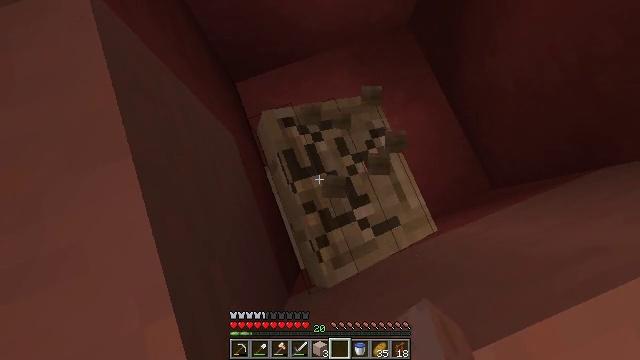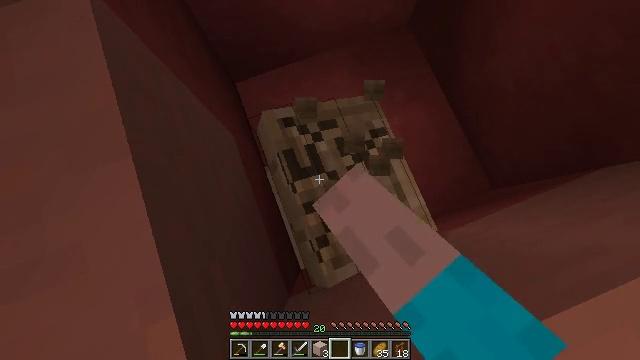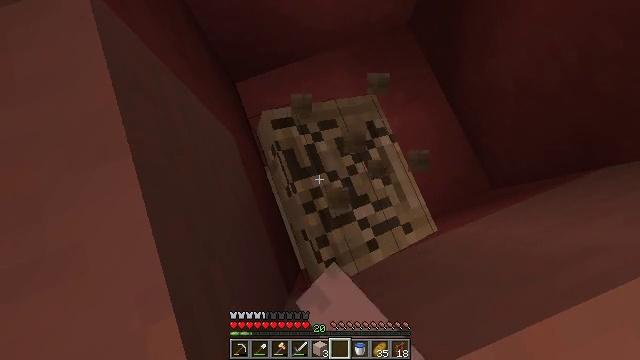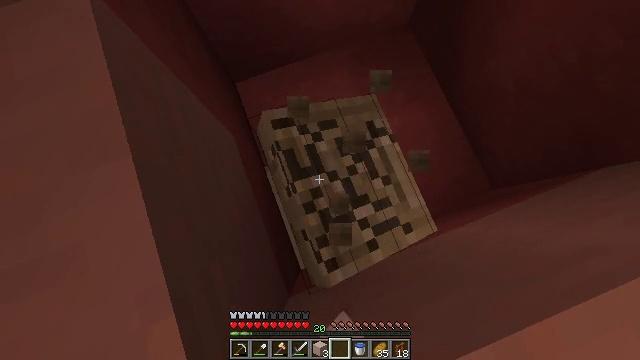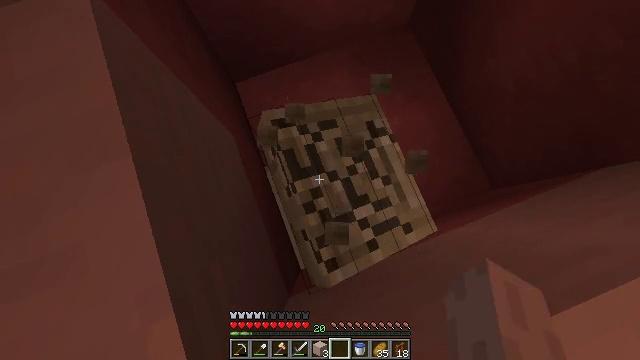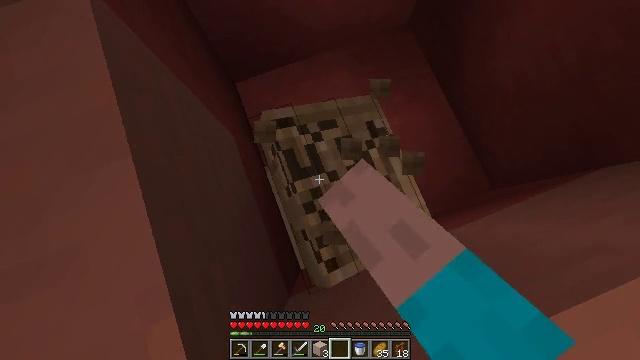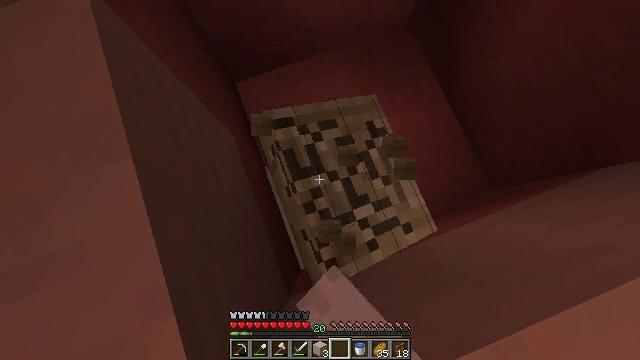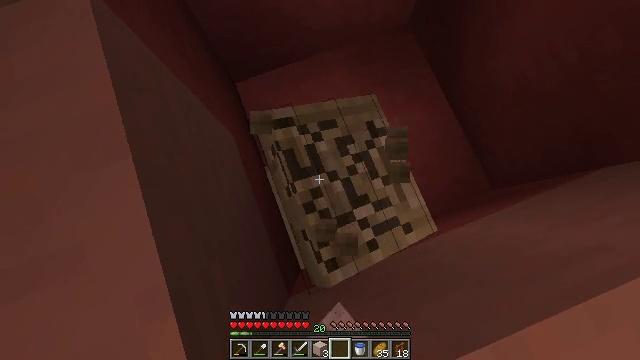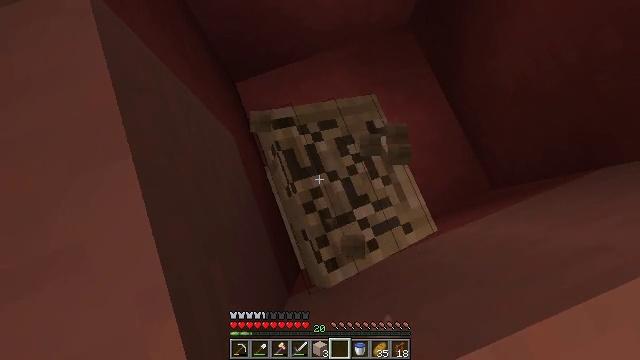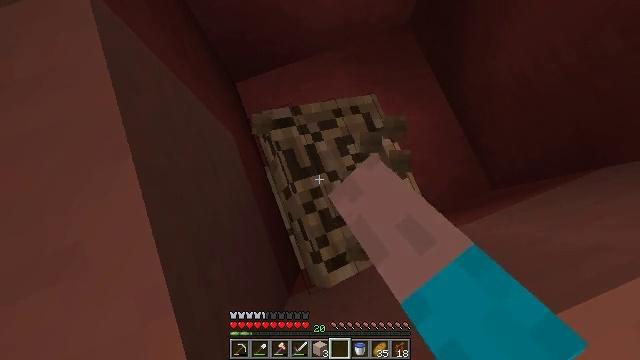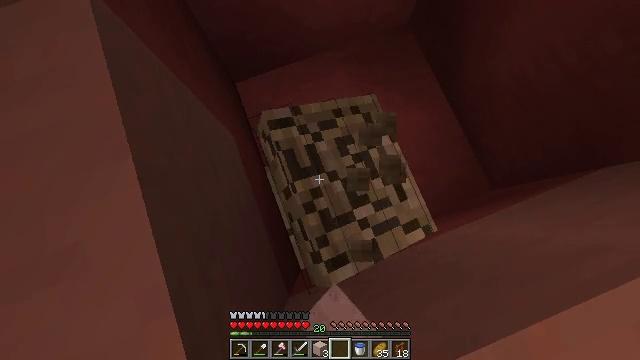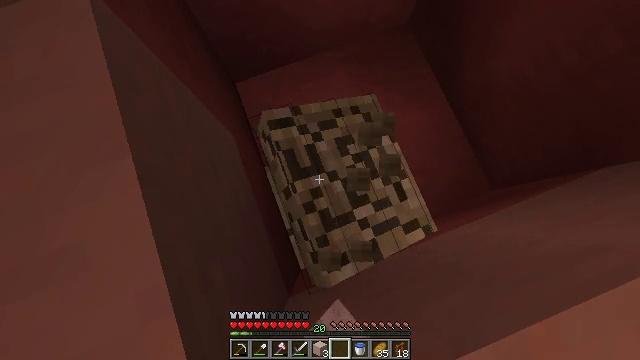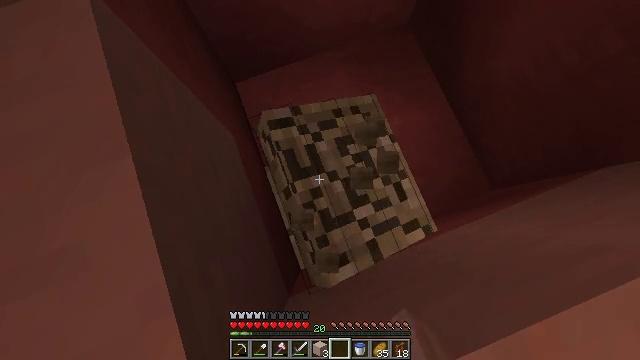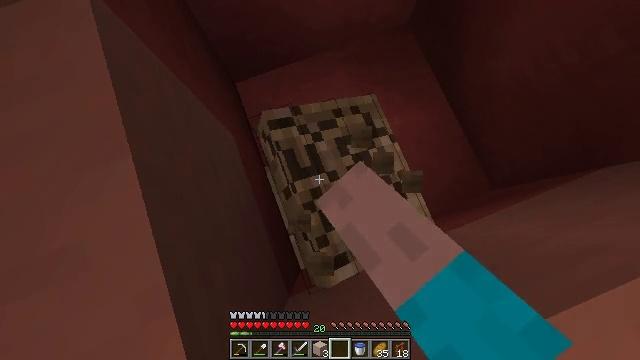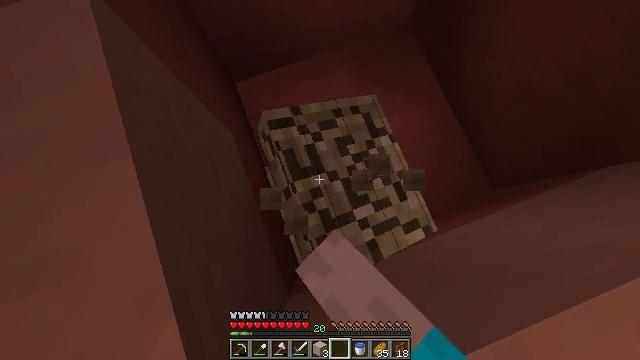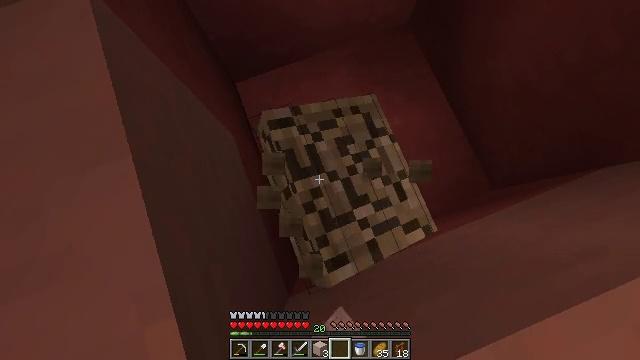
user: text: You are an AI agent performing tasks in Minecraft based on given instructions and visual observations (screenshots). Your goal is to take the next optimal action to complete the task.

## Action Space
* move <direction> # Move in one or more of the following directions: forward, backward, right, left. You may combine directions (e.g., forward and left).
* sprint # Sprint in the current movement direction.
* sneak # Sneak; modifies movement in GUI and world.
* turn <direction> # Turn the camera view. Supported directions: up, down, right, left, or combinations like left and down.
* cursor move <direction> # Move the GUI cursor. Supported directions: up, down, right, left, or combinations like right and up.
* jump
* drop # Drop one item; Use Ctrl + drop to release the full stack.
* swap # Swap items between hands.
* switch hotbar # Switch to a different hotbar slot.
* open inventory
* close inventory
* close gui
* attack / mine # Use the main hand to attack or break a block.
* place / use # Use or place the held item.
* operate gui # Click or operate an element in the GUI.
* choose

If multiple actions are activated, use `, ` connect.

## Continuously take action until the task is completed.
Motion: motion action
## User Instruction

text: Destroy the lectern to reuse it.
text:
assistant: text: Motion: attack / mine
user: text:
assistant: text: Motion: attack / mine
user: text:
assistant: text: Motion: attack / mine
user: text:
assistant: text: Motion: attack / mine
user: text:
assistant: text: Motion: attack / mine
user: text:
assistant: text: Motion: attack / mine
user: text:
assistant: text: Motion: attack / mine
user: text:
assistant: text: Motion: attack / mine
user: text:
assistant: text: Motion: attack / mine
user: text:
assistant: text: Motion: attack / mine
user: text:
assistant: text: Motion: attack / mine
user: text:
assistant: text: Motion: attack / mine
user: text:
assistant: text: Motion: attack / mine
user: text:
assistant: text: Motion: attack / mine
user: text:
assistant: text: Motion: attack / mine
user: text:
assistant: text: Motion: attack / mine
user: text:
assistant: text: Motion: attack / mine
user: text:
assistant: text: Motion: attack / mine
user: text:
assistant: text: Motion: attack / mine
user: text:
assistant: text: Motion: attack / mine
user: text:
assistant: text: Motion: attack / mine
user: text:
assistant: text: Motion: attack / mine